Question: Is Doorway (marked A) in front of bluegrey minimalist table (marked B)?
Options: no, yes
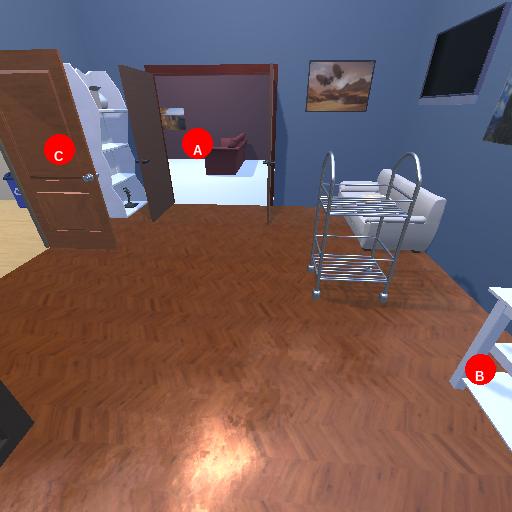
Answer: no